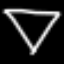
Label: diamond